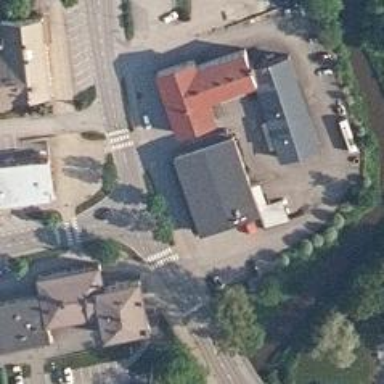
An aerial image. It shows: Convenience shop.